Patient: sex F, age 36
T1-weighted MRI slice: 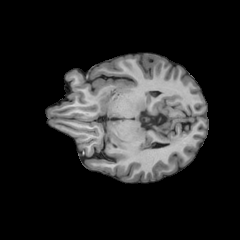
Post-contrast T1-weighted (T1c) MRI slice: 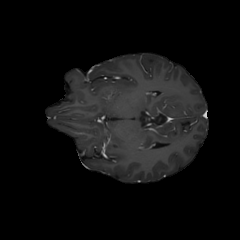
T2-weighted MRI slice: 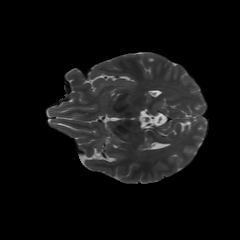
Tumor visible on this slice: no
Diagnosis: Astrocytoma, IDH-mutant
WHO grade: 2